Question: I have an activity Which has Text to show then Some content under that then a list view.
While some content could be a picture, relative layout, Video control, or a linear layout. Depending upon the data it got from previous activity.
Is that possible to do that or I have to make separate layouts for all items?
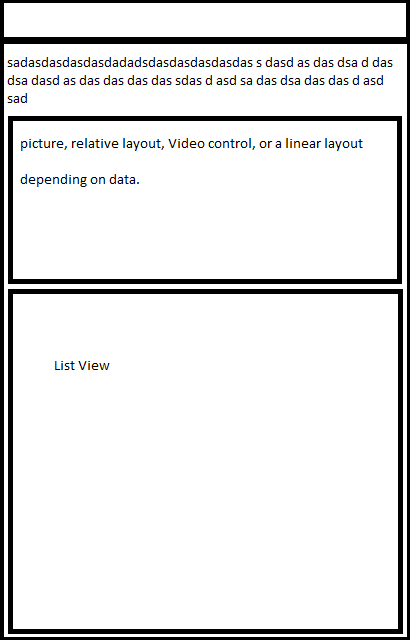
Answer: You need a layout like this:
'''
<?xml version="1.0" encoding="utf-8"?>
<LinearLayout xmlns:android="http://schemas.android.com/apk/res/android"
android:layout_width="match_parent"
android:layout_height="match_parent"
android:orientation="vertical" >
<TextView
android:id="@+id/textview"
android:layout_width="match_parent"
android:layout_height="wrap_content"
android:text="TextView" />
<FrameLayout
android:id="@+id/flSpecialContainer"
android:layout_width="match_parent"
android:layout_height="wrap_content" >
</FrameLayout>
<ListView
android:id="@+id/listView1"
android:layout_width="match_parent"
android:layout_height="wrap_content" >
</ListView>
</LinearLayout>
'''
You can add any View you want in code to the FrameLayout (flSpecialContainer) based on what you need.